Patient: sex F, age 65
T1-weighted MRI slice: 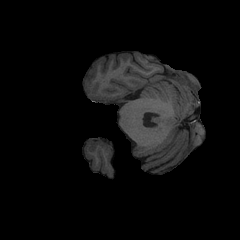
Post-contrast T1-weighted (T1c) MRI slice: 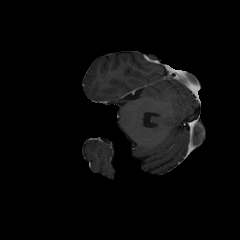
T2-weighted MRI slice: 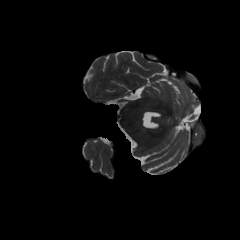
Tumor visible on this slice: no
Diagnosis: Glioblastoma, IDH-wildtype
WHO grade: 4